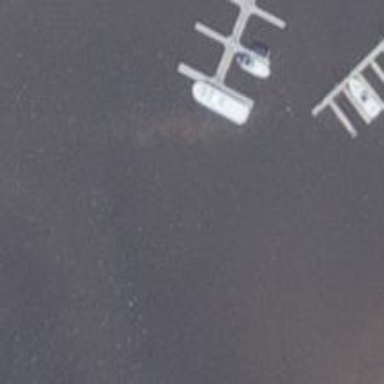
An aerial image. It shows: Dock by the waterway.